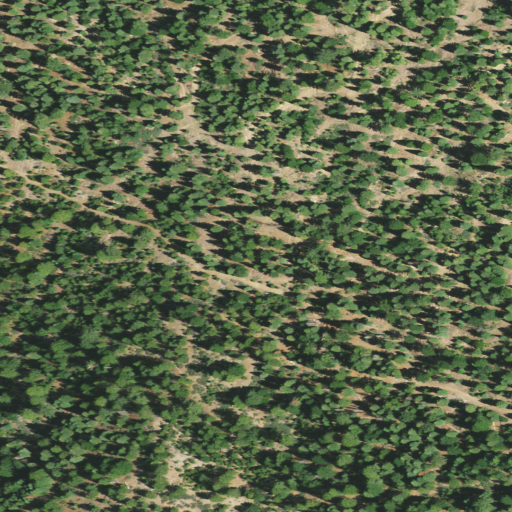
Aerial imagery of ridge(s) in California named Slanes Flat Ridge containing grassland, evergreen forest, and shrub